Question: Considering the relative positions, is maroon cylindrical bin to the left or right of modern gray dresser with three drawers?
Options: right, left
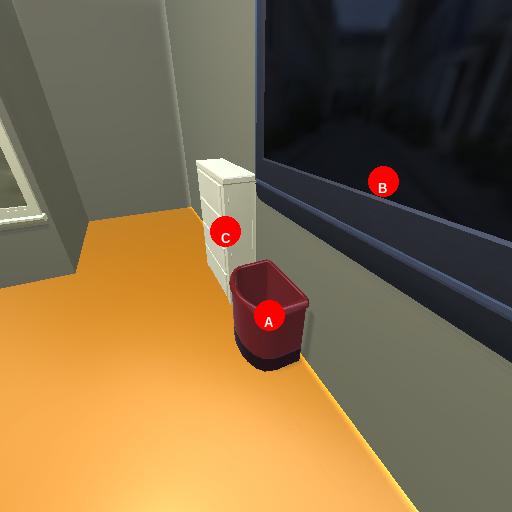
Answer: right